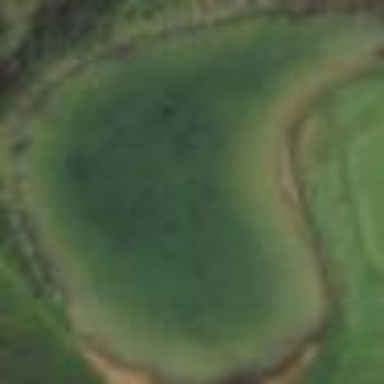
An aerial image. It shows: Scenic view of water hazard on golf course. The natural water feature adds beauty to the landscape.